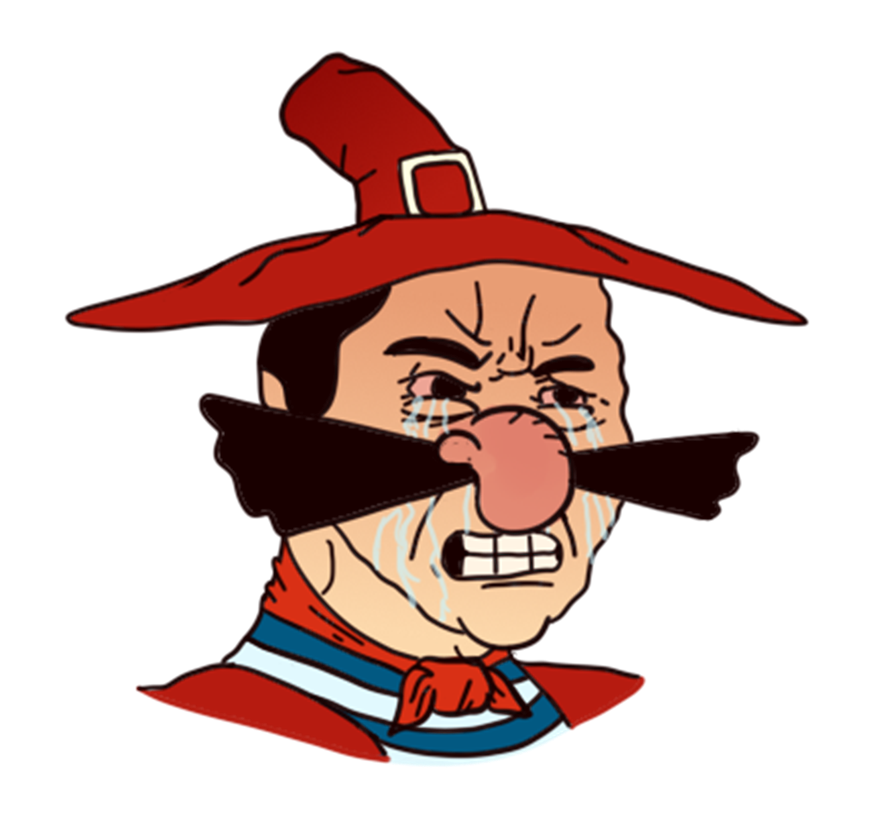
Label: 5_Crying_Wojak